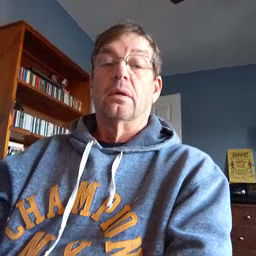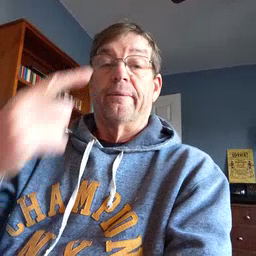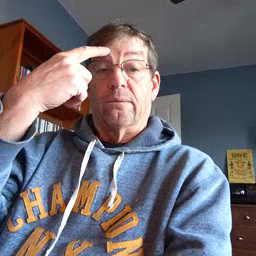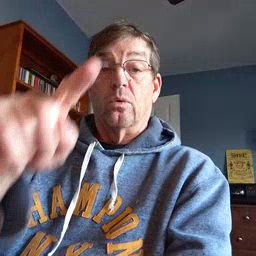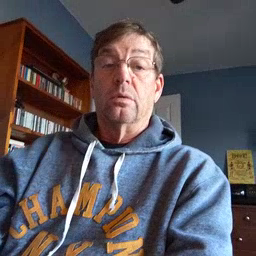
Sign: for